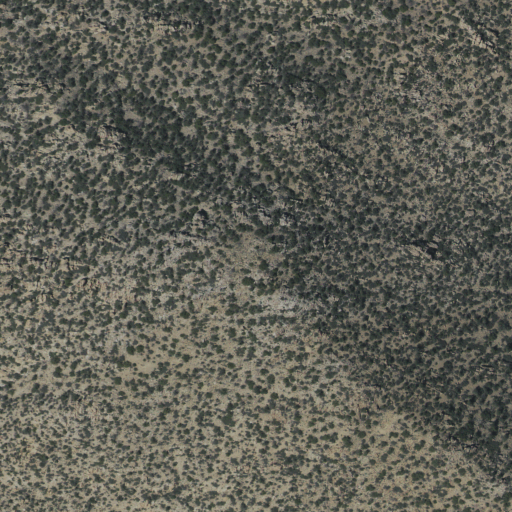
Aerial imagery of mountain in California named Drum Peak containing shrub and evergreen forest